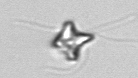
Label: Pyramimonas_longicauda